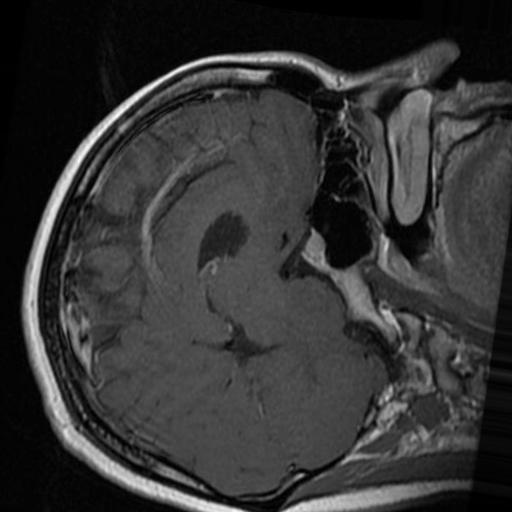
Label: brain_tumor